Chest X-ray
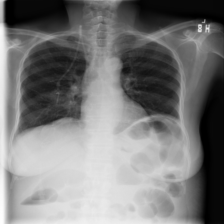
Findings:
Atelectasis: negative
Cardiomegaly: negative
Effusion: negative
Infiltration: negative
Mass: negative
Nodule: negative
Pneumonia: positive
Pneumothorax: negative
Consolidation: negative
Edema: negative
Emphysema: negative
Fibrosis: negative
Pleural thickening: negative
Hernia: negative